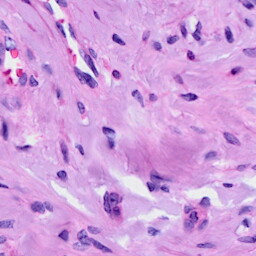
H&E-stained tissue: Cervix